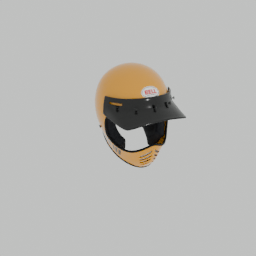
Label: tools